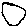
Label: circle